【题型】解答题　【知识点】立体几何　【难度】medium
如图所示，在平行六面体 \(ABCD-A_1B_1C_1D_1\) 中，\(E\)，\(O\) 分别是 \(CC_1\)，\(A_1C_1\) 上的一点，且 \(EC_1=2EC\)，\(OC_1=2OA_1\)。

(1) 求证: \(OE \parallel\) 平面 \(A_1B_1CD\);

(2) 若 \(AA_1 \perp\) 平面 \(A_1B_1C_1D_1\)，平行六面体 \(ABCD-A_1B_1C_1D_1\) 的所有棱长均为 6，且 \(A_1C_1=6\)，求锐二面角 \(E-AB_1-B\) 的大小。
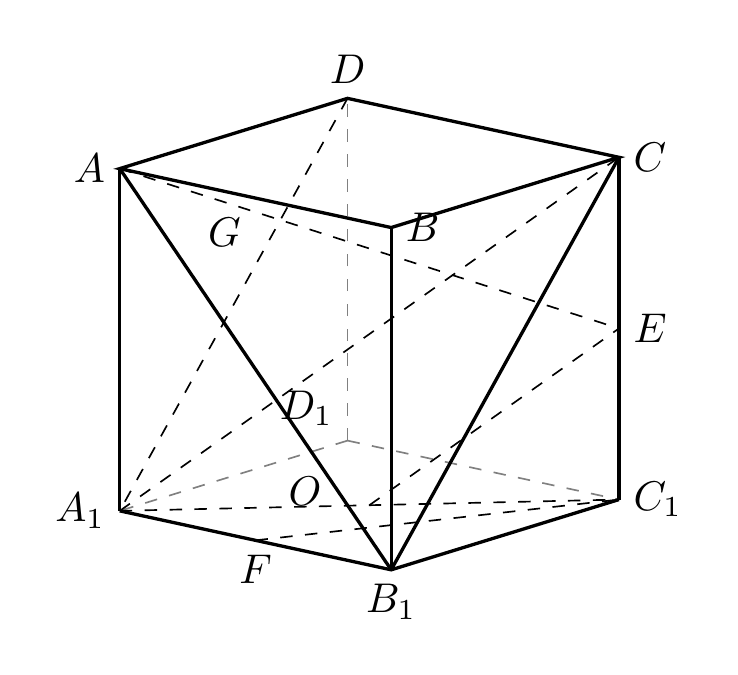
【解答】
\noindent
【详解】（1）连接$A_1C$，因为$A_1B_1\parallel AB$，$AB\parallel CD$，所以$A_1B_1\parallel CD$，所以$A_1,B_1,C,D$共面，\\
又$E$，$O$分别是$CC_1,A_1C_1$上的一点，且$EC_1=2EC$，$OC_1=2OA_1$，即$\frac{EC_1}{EC}=\frac{OC_1}{OA_1}$，\\
所以$OE\parallel A_1C$，\\
又$OE\not\subset$平面$A_1B_1CD$，$A_1C\subset$平面$A_1B_1CD$，\\
所以$OE\parallel$平面$A_1B_1CD$。\\[6pt]

（2）取$A_1B_1$的中点$F$，连接$C_1F$，因为平行六面体$ABCD-A_1B_1C_1D_1$的所有棱长均为$6$，且$A_1C_1=6$，\\
所以$\triangle A_1B_1C_1$为等边三角形，所以$A_1B_1\perp C_1F$，$C_1F=\sqrt{6^2-3^2}=3\sqrt{3}$，\\
取$AB$的中点$G$，连接$FG$，则$FG\parallel AA_1$。\\
因为$AA_1\perp$平面$A_1B_1C_1D_1$，所以$FG\perp$平面$A_1B_1C_1D_1$，\\
所以$FB_1$，$FC_1$，$FG$两两互相垂直，\\
分别以直线$FB_1$，$FC_1$，$FG$为$x$，$y$，$z$轴建立空间直角坐标系，如图所示，\\[6pt]

则$B_1(3,0,0)$，$A(-3,0,6)$，$E(0,3\sqrt{3},4)$，$F(0,0,0)$，\\[6pt]
所以$\overrightarrow{AB_1}=(6,0,-6)$，$\overrightarrow{B_1E}=(-3,3\sqrt{3},4)$。\\[6pt]
平面$AB_1B$的一个法向量$\vec{n_1}=(0,1,0)$，\\[6pt]
设平面$AB_1E$的法向量为$\vec{n_2}=(a,b,c)$，\\[6pt]
所以
\[
\begin{cases}
\vec{n_2}\cdot\overrightarrow{AB_1}=6a-6c=0\\[4pt]
\vec{n_2}\cdot\overrightarrow{B_1E}=-3a+3\sqrt{3}b+4c=0
\end{cases}
\]
令$a=-3\sqrt{3}$，解得$b=1$，$c=-3\sqrt{3}$，\\[6pt]
所以平面$AB_1E$的一个法向量$\vec{n_2}=(-3\sqrt{3},1,-3\sqrt{3})$，\\[6pt]
设锐二面角$E-AB_1-B$为$\theta$，\\[6pt]
则$\cos\theta=\frac{|\vec{n_1}\cdot\vec{n_2}|}{|\vec{n_1}||\vec{n_2}|}=\frac{1}{1\times\sqrt{55}}=\frac{\sqrt{55}}{55}$，所以$\theta=\arccos\frac{\sqrt{55}}{55}$，\\[6pt]
即锐二面角$E-AB_1-B$的大小为$\arccos\frac{\sqrt{55}}{55}$。
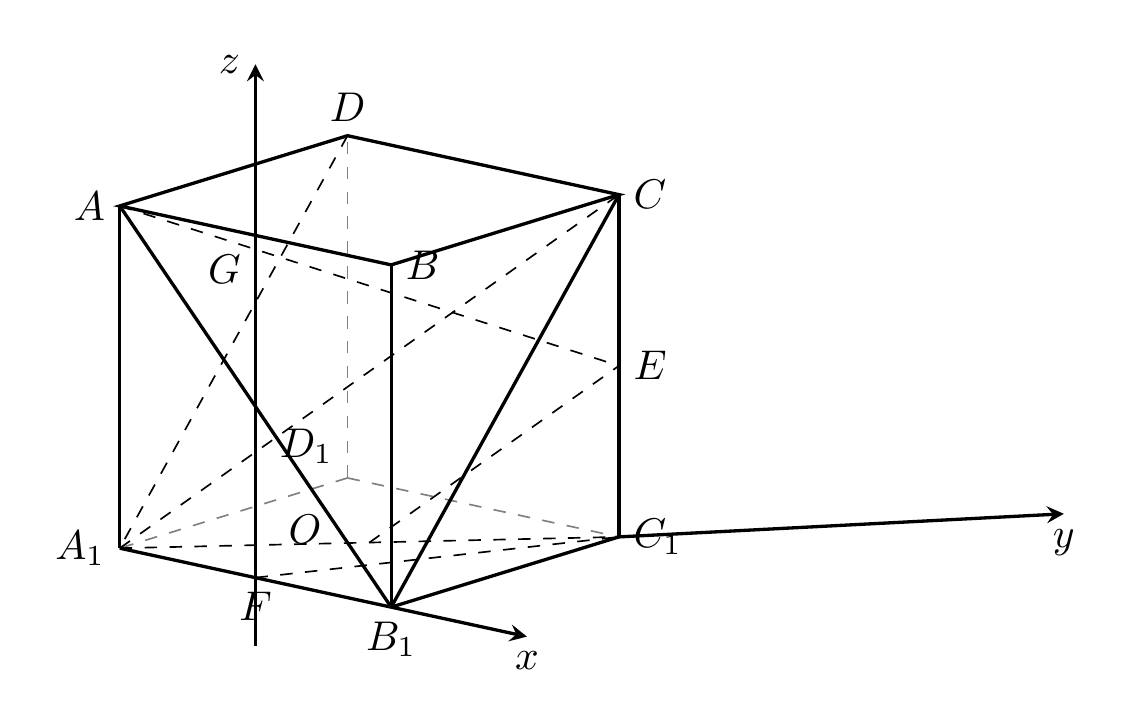